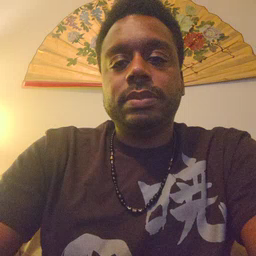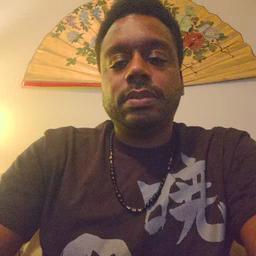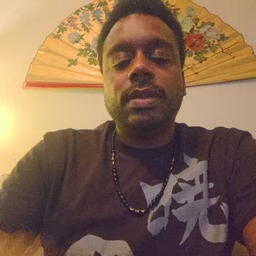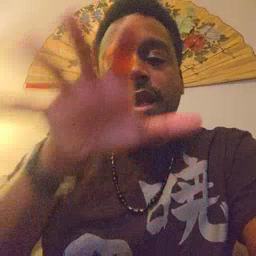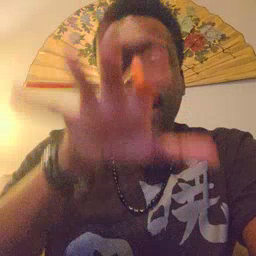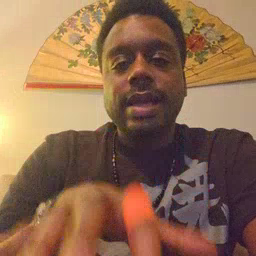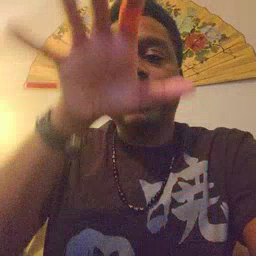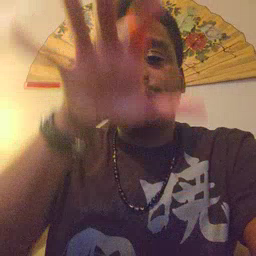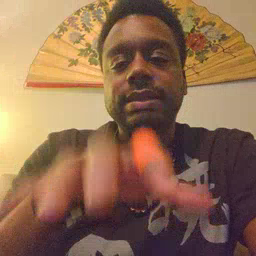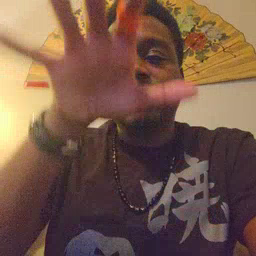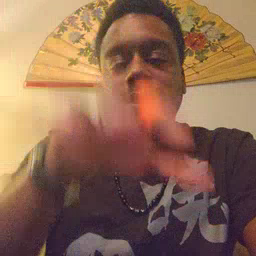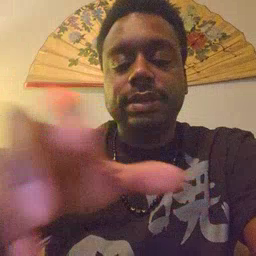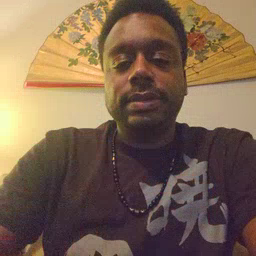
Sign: alligator